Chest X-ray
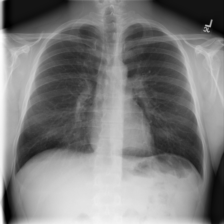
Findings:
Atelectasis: negative
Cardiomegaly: negative
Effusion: negative
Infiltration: negative
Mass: negative
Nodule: negative
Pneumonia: negative
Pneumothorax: negative
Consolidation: negative
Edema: negative
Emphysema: negative
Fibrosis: negative
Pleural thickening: negative
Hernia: negative